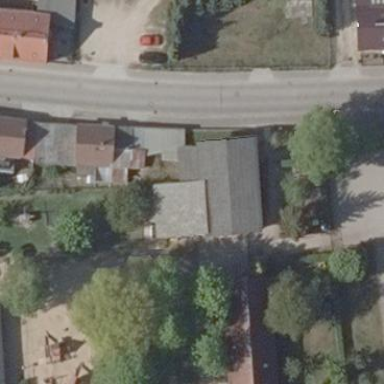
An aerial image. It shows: Kindergarten building.